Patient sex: M
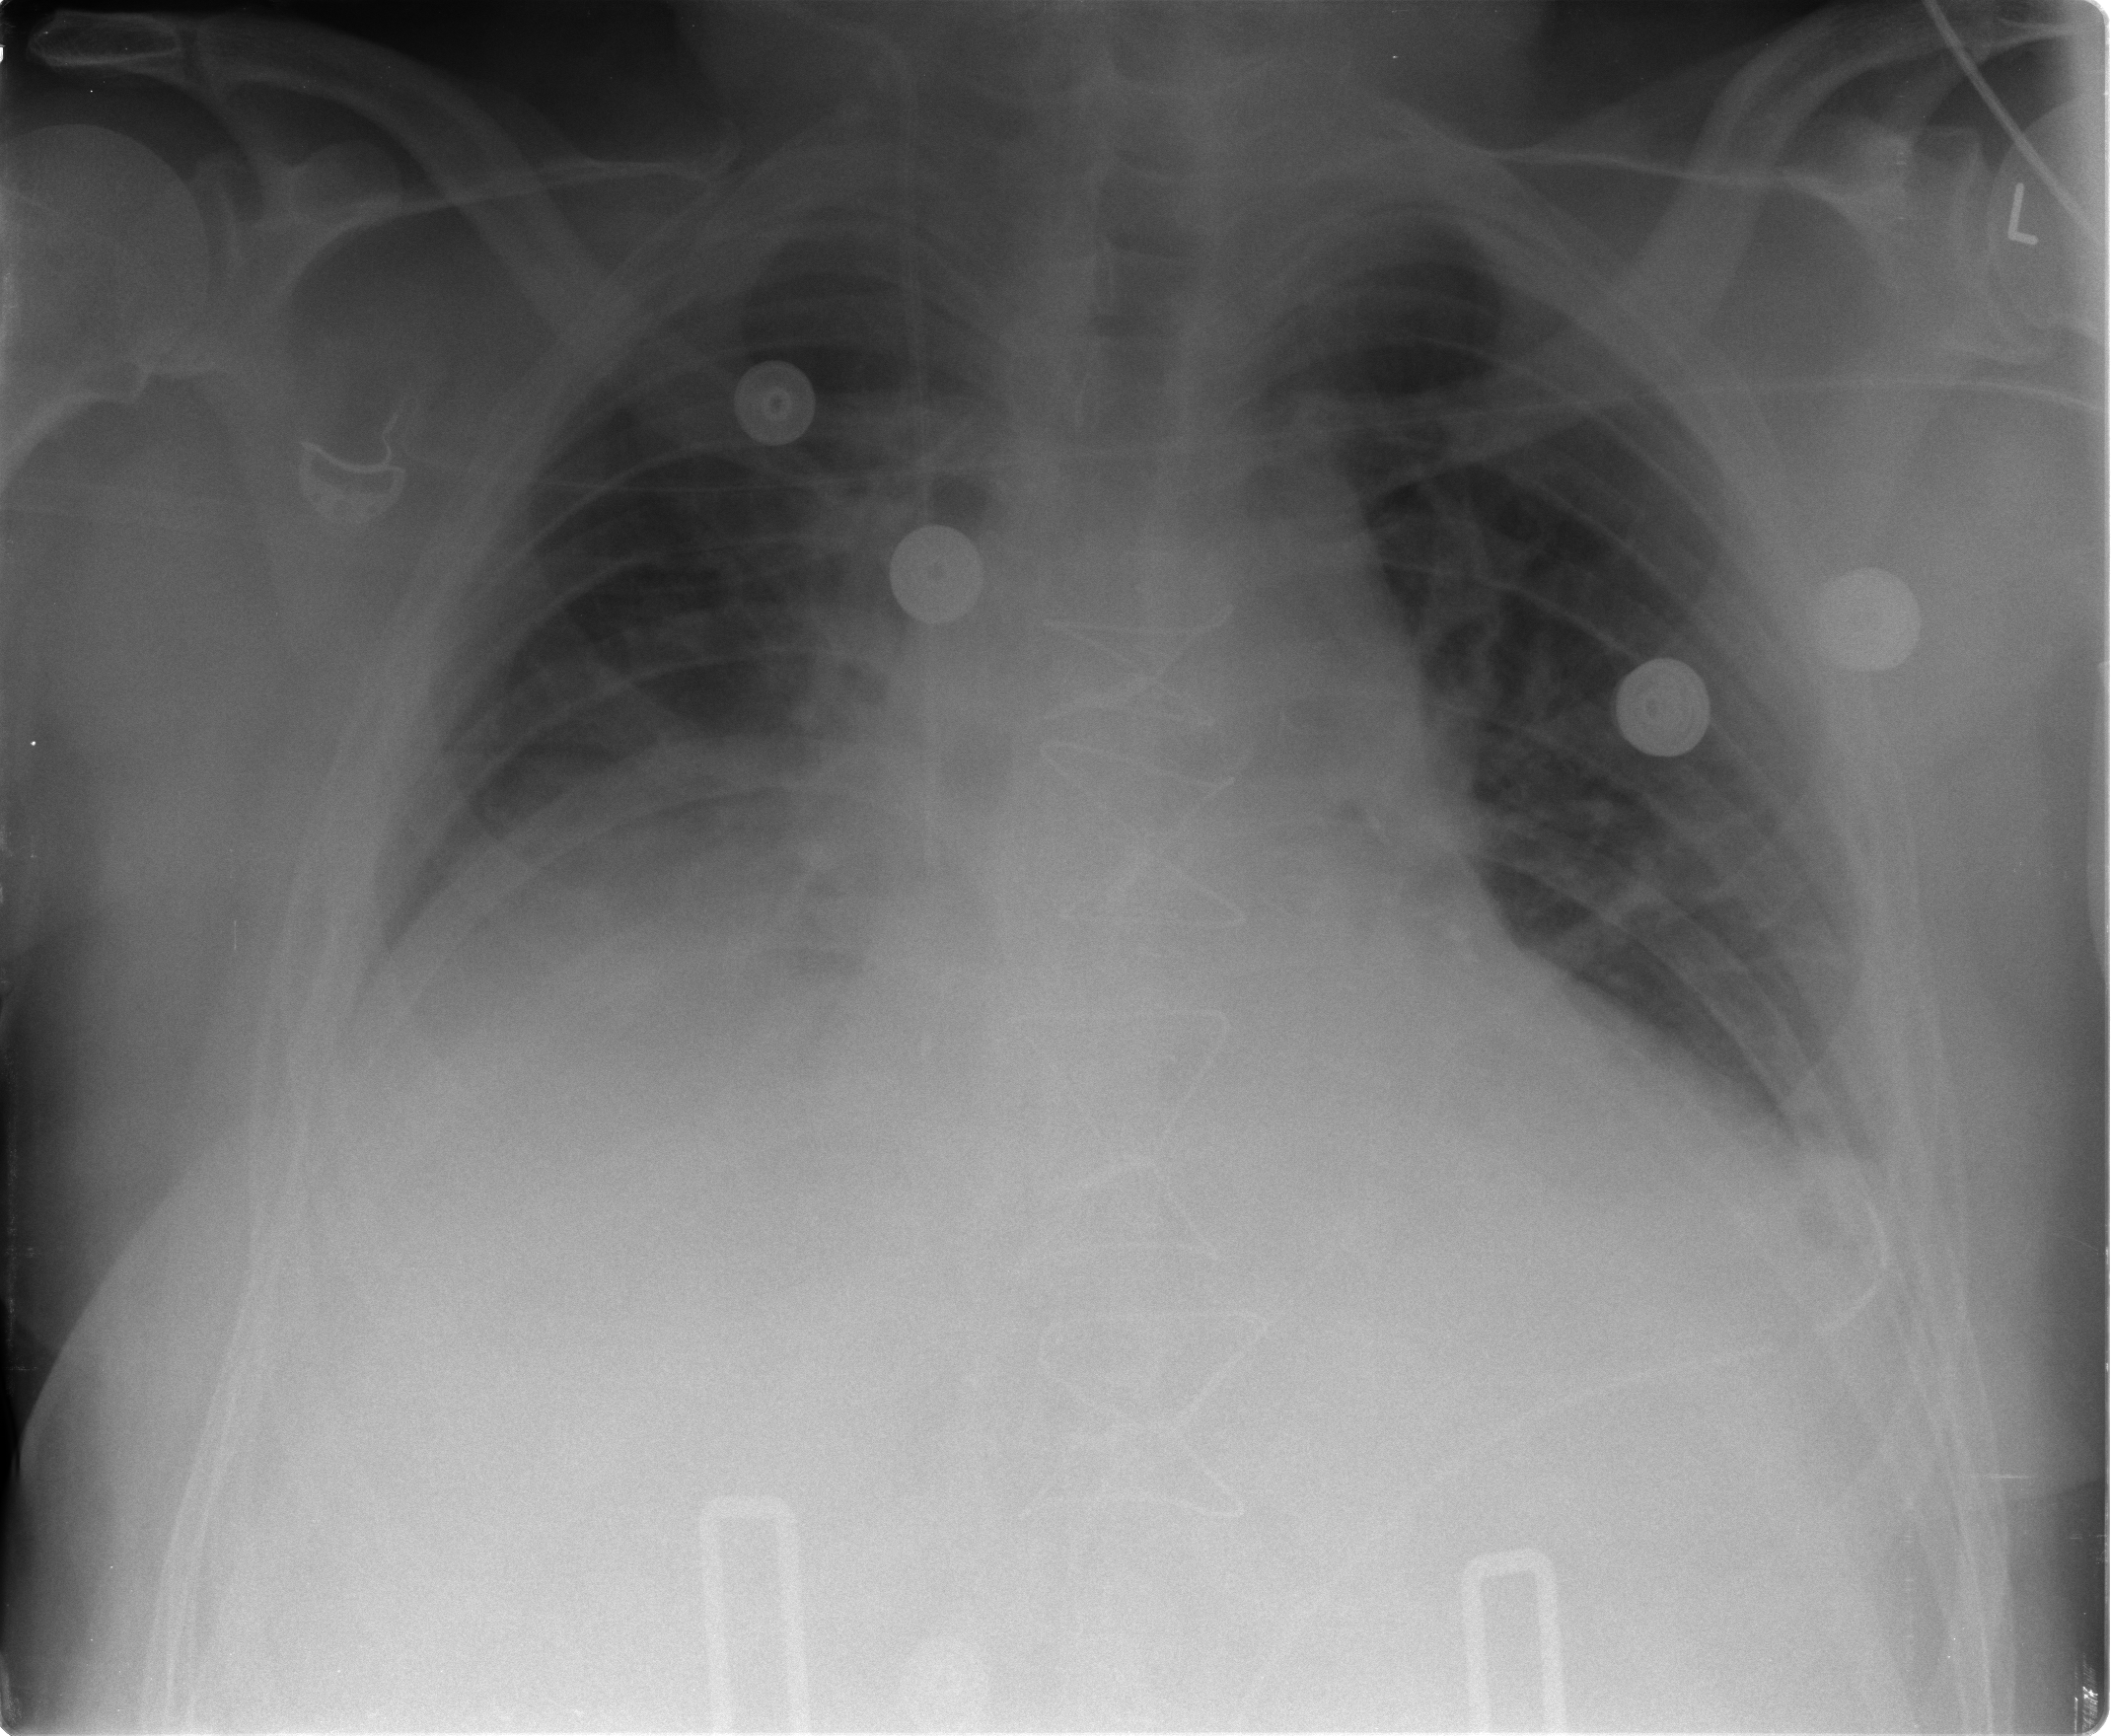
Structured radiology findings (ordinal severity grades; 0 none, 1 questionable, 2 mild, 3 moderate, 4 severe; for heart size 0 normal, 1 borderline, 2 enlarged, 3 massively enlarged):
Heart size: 2
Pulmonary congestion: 2
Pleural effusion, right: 2
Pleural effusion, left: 1
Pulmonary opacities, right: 0
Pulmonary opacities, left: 1
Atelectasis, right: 2
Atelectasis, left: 2